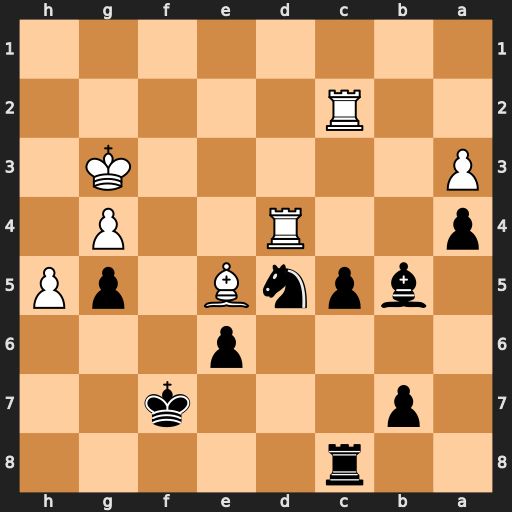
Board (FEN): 2r5/1p3k2/4p3/1bpnB1pP/p2R2P1/P5K1/2R5/8
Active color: b
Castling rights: -
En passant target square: -
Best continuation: cxd4 Rxc8 d3 h6 d2 h7 d1=Q h8=Q Qg1+